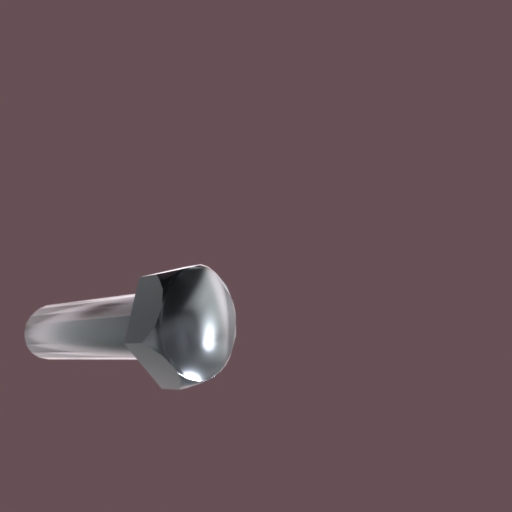
Label: bolt